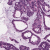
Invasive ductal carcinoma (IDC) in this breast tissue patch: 1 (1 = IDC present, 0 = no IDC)